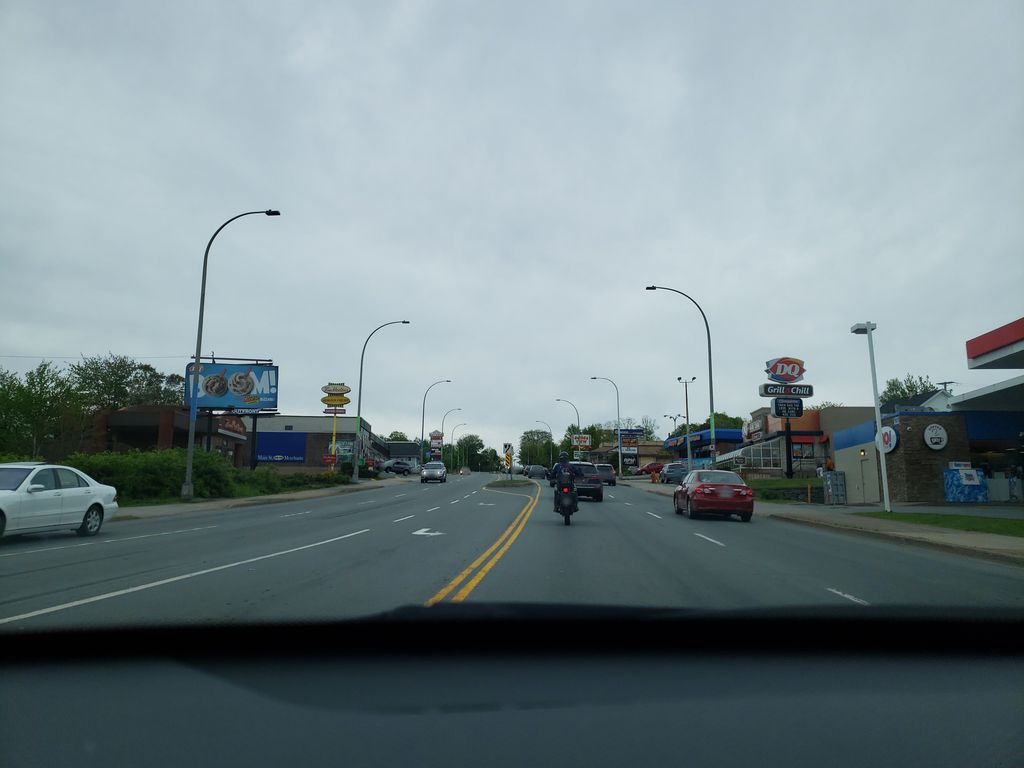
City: halifax